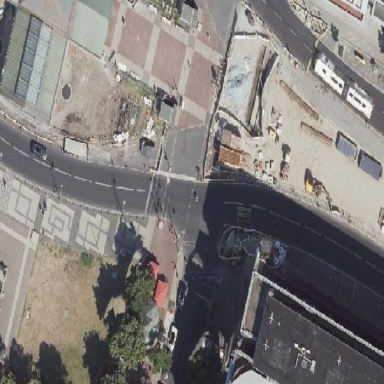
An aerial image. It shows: Footway surfaced with paving stones.